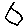
Label: hexagon